Aerial crown-view tile of a tropical tree (Barro Colorado Island, Panama), acquired 20241216:
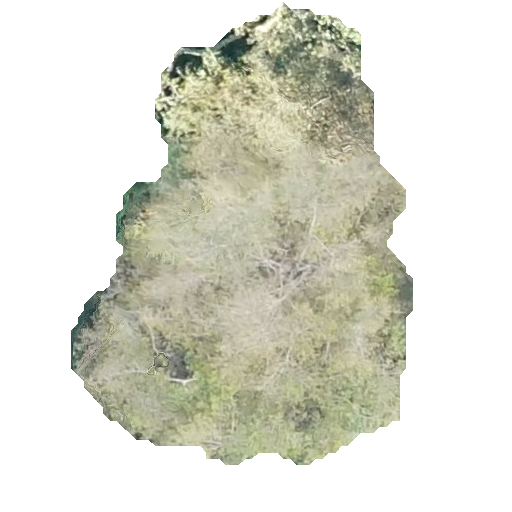
Species: Chrysophyllum cainito
GBIF accepted scientific name: Chrysophyllum cainito
Crown area: 160.428 m²